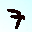
Label: 7